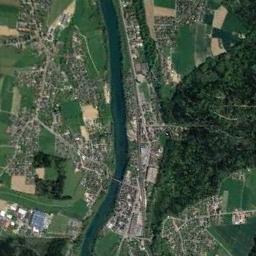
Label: river